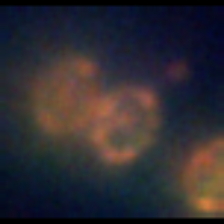
Taxon: Thalassiosira
Group: Diatoms